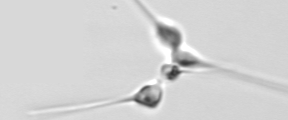
Label: Asterionellopsis_glacialis